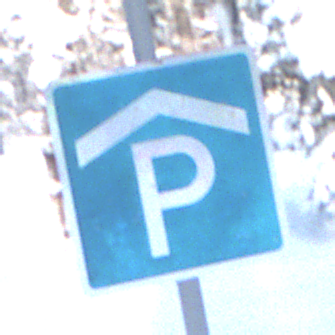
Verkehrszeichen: Parkhaus
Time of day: MorningAfternoon
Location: Outdoor (Nature)
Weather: Clear
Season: Winter
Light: Natural